Interaction volume radius: 10 \u00c5
Interaction volume height: 10 \u00c5
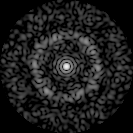
Disorder parameter: 0.7964